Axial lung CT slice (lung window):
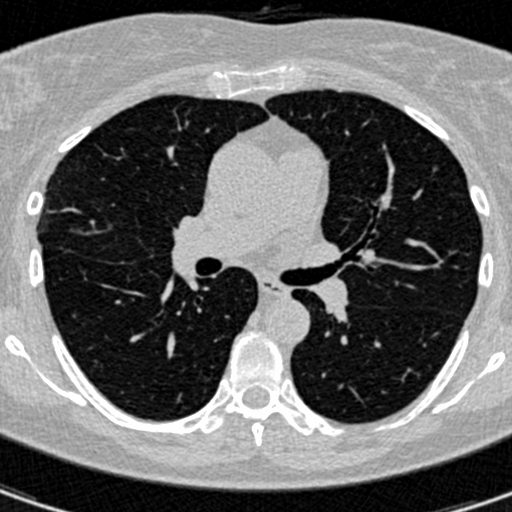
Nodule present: no